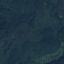
Land use / land cover: Forest